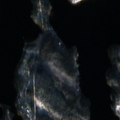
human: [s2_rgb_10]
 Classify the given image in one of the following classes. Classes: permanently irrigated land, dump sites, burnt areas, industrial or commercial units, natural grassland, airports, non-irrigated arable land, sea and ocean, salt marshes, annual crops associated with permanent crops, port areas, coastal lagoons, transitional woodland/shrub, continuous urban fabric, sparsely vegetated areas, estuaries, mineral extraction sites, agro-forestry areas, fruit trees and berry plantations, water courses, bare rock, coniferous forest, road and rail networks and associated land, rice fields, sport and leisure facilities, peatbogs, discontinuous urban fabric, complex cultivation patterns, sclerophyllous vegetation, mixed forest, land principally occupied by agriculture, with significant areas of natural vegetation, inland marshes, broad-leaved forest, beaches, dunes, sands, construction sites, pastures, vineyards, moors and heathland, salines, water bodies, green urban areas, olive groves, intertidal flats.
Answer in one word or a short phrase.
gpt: coniferous forest, mixed forest, transitional woodland/shrub, water bodies